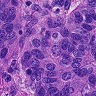
Metastatic tissue present: yes